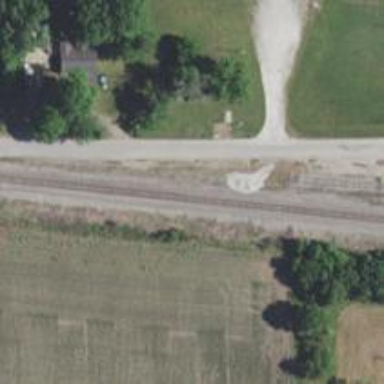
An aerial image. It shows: Abandoned railway spur.